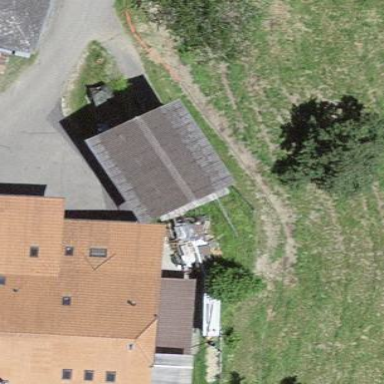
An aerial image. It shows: Barn.